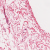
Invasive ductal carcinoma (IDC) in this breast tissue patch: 0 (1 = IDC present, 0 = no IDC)